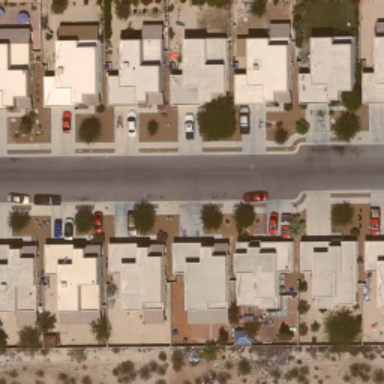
This is a dense residential area .